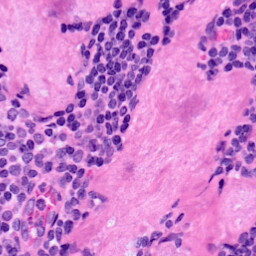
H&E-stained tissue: LymphNode